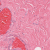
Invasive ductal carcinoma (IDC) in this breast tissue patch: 0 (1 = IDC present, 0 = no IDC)